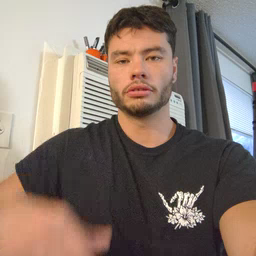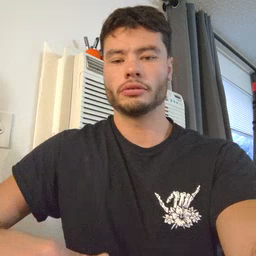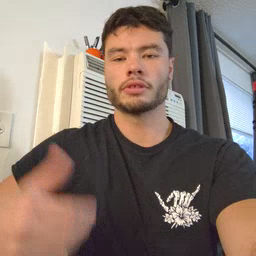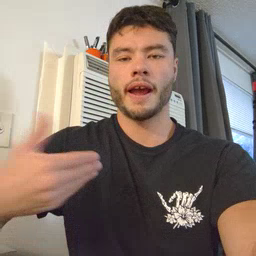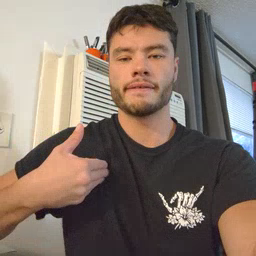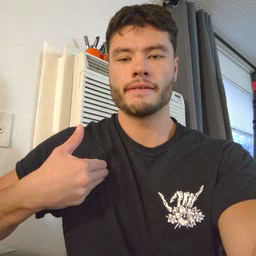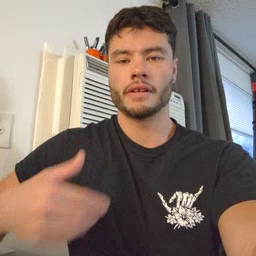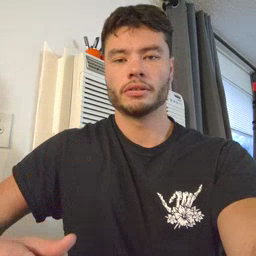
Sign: have